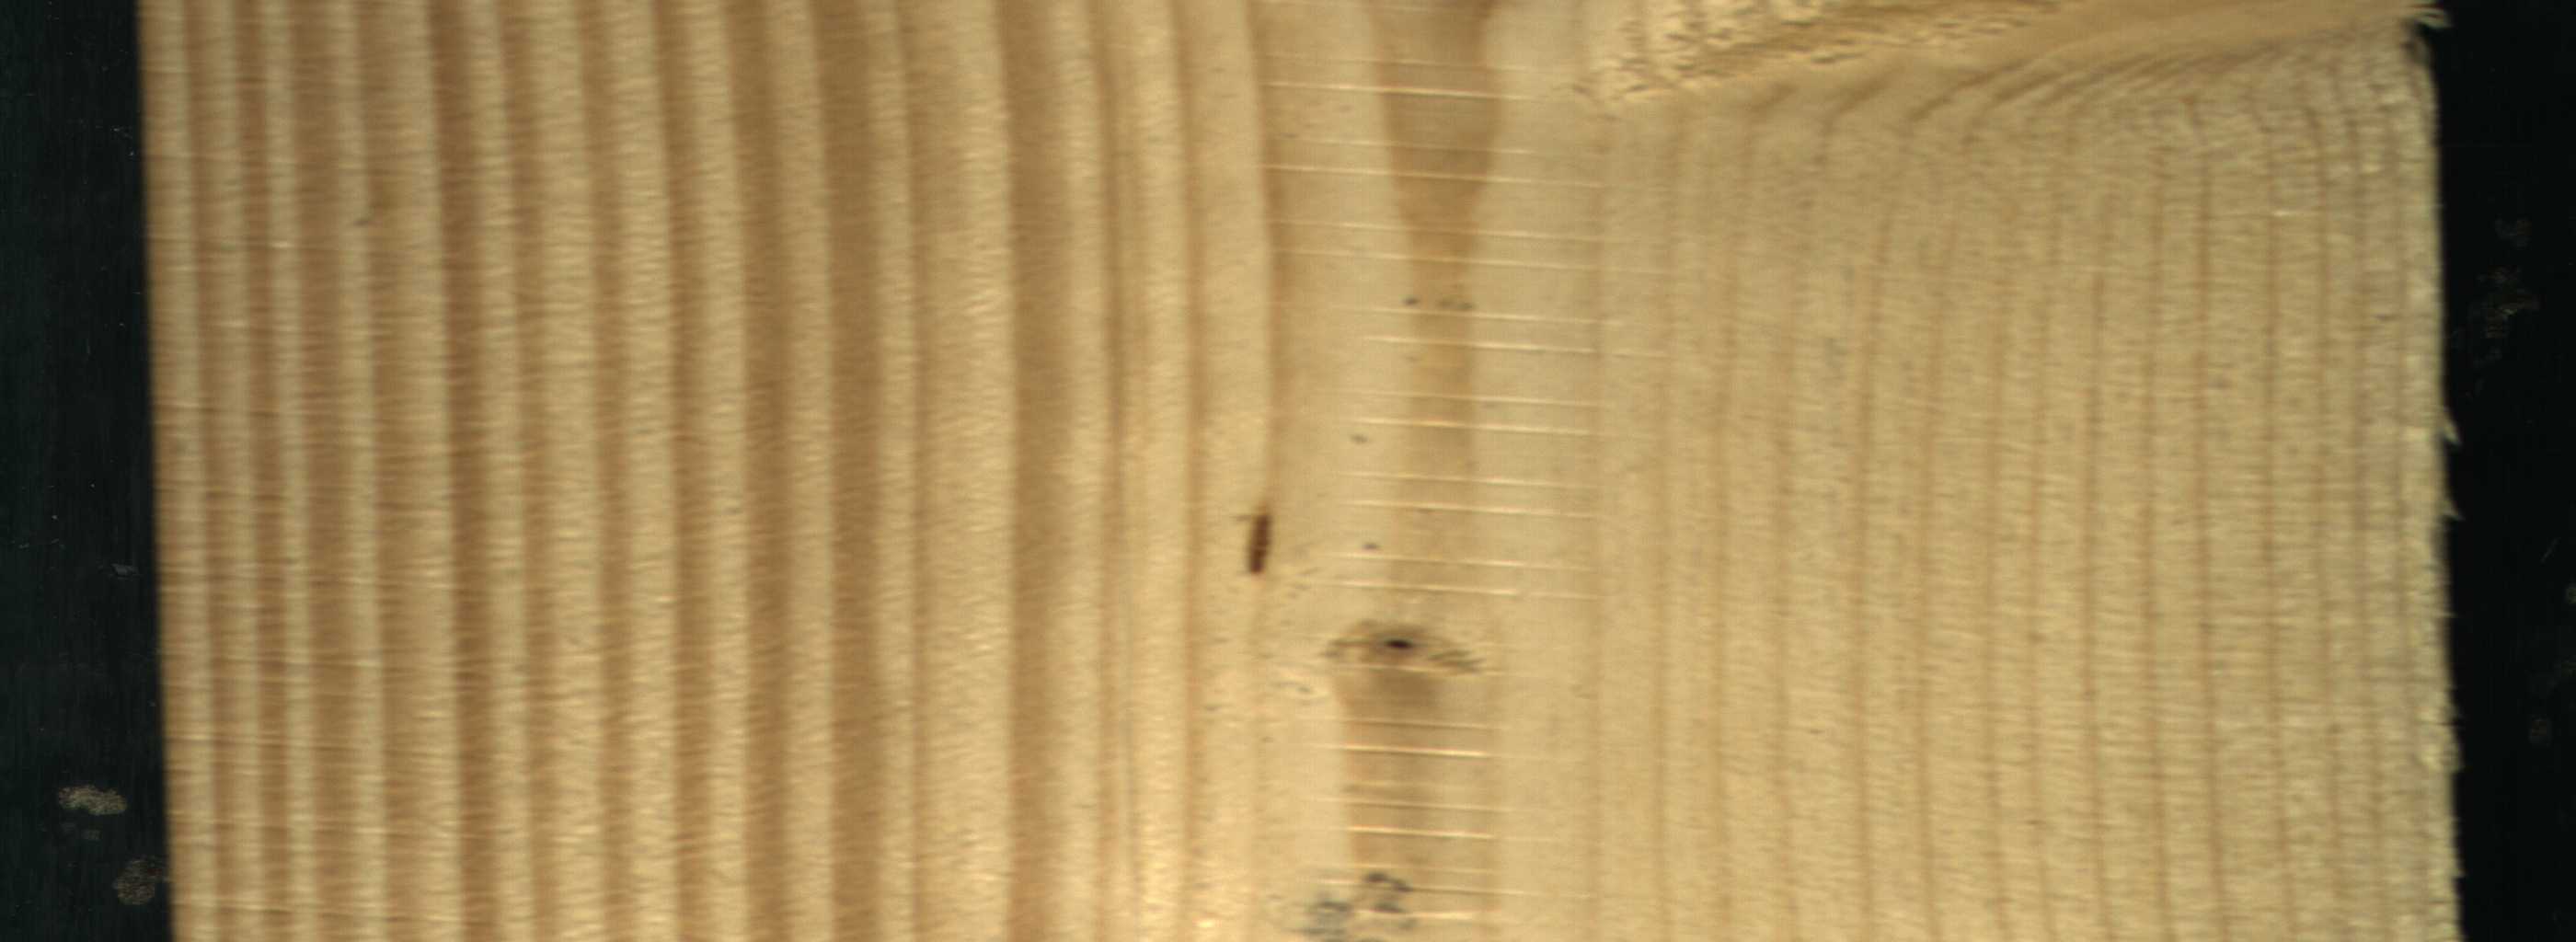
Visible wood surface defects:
resin
Live_Knot